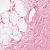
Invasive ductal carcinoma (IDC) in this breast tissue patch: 0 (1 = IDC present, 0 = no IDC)